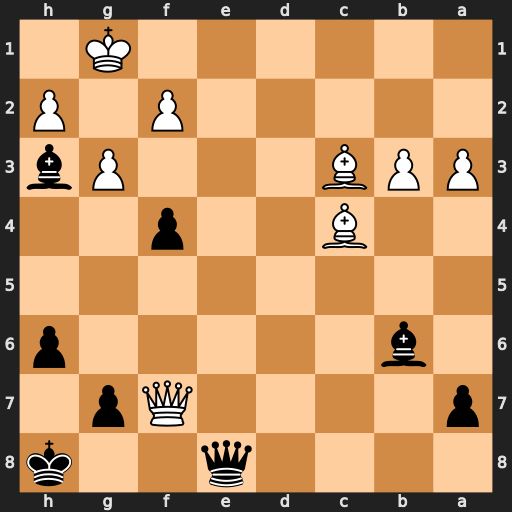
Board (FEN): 4q2k/p4Qp1/1b5p/8/2B2p2/PPB3Pb/5P1P/6K1
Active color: b
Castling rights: -
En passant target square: -
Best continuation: Bxf2+ Kxf2 Qe3#